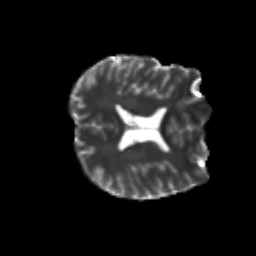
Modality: T2w
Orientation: axial
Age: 36
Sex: male
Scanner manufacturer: siemens
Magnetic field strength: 3 T
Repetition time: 3.5 s
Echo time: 0.104 s